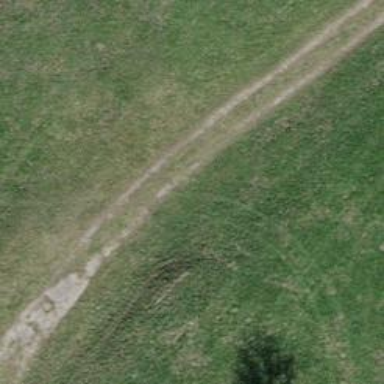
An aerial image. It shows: Compacted track with grade4 tracktype.